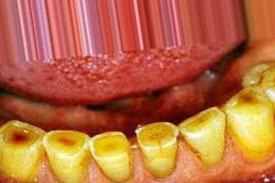
Condition: Tooth Discoloration